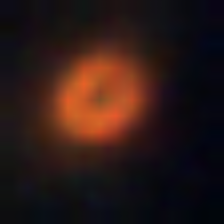
Taxon: NanoPlankton
Group: Other